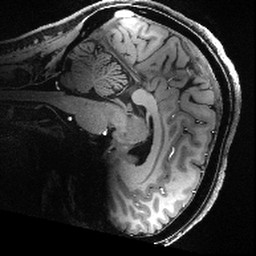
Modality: T1w
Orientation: sagittal
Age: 41
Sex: female
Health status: healthy
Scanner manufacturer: siemens
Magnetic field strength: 9.4 T
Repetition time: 3.8 s
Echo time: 0.0025 s